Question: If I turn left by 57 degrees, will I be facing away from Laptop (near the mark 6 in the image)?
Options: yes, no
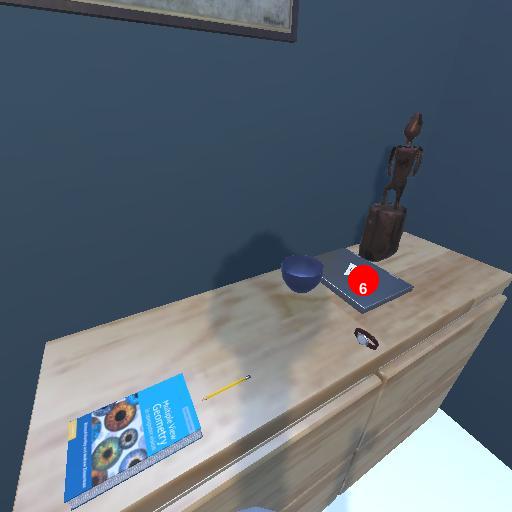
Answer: yes